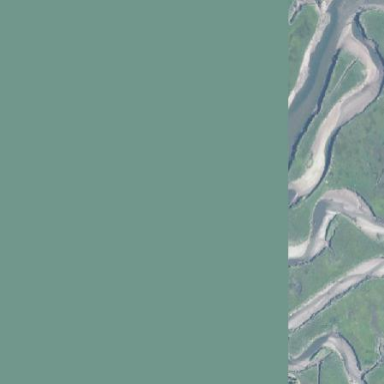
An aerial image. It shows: Saltmarsh wetland.